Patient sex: M
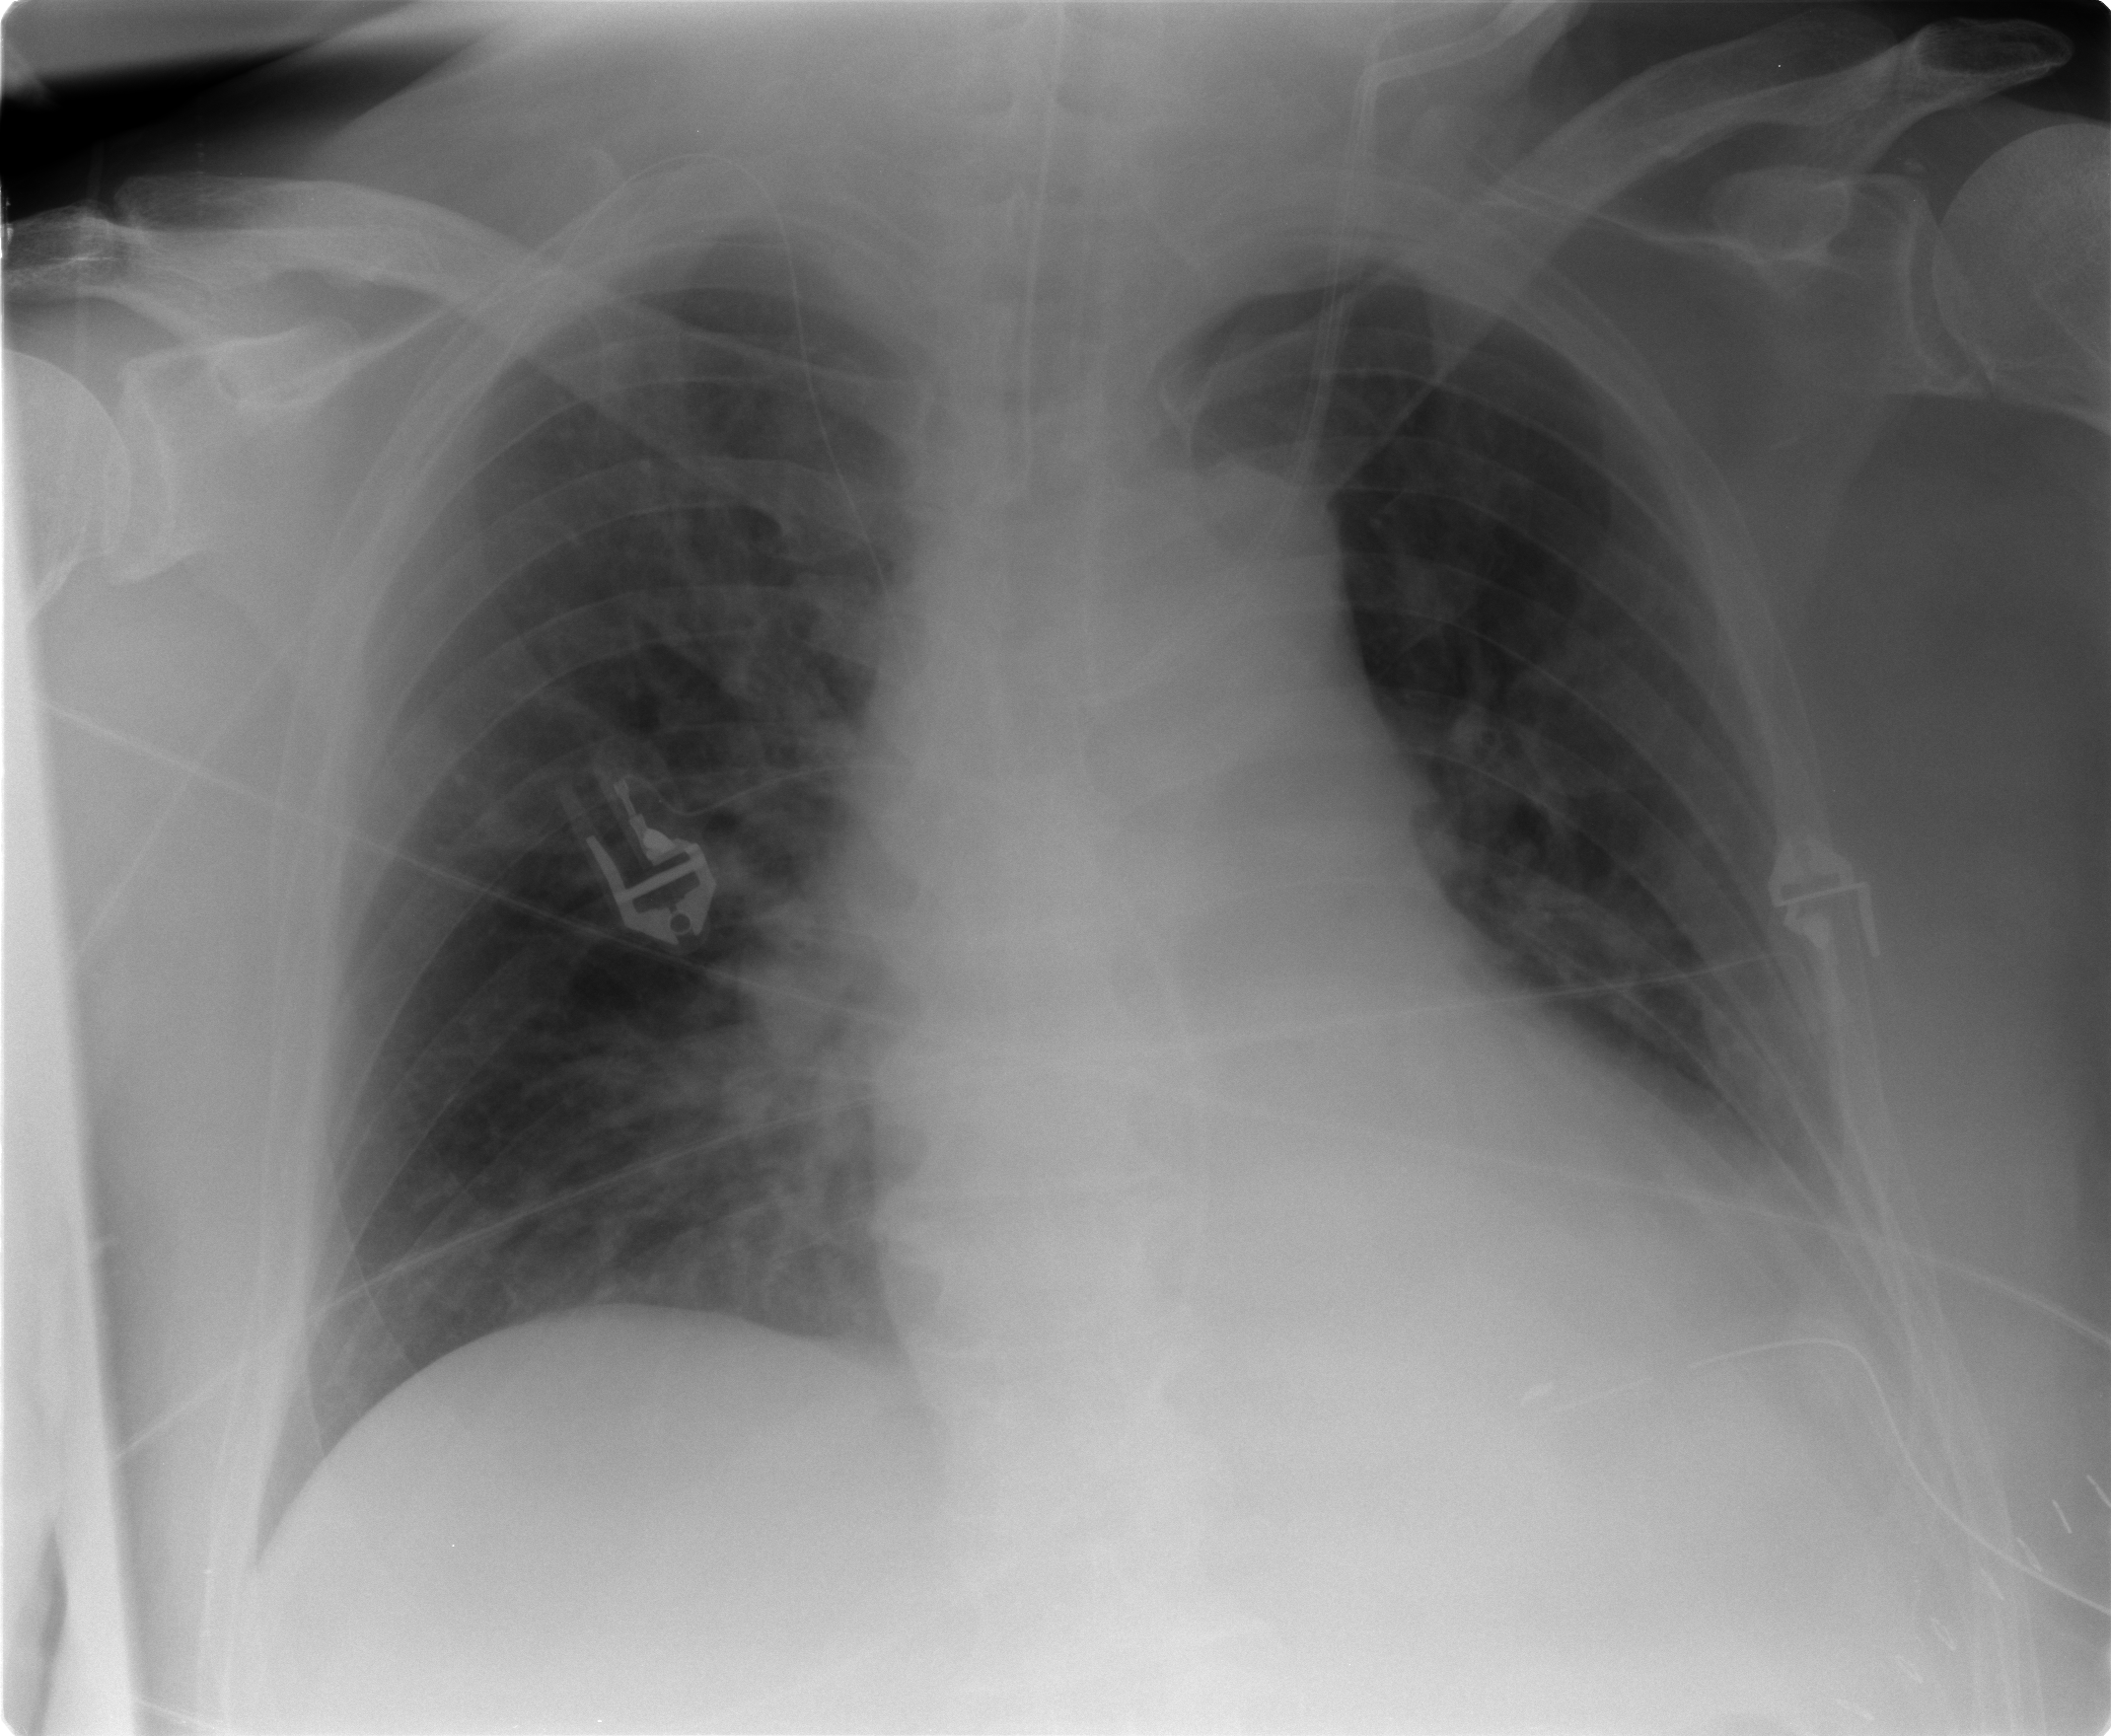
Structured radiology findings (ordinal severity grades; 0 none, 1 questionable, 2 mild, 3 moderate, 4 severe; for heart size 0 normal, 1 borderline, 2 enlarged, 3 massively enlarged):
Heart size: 2
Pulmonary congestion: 2
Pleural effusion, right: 0
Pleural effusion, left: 0
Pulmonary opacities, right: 2
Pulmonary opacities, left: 0
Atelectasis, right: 2
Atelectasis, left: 0